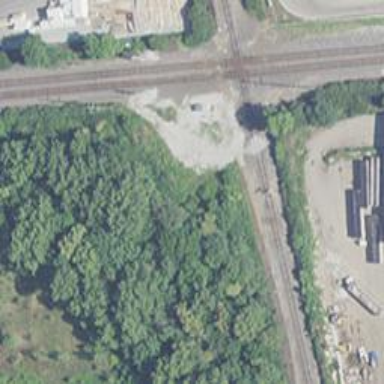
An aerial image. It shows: Junction on the railway.